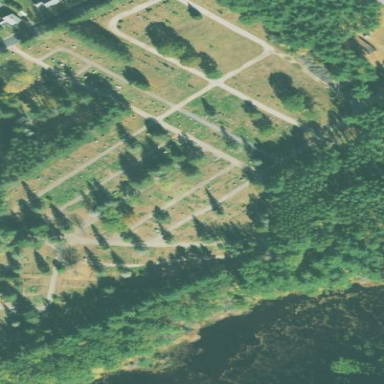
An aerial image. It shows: Cemetery with historic significance.